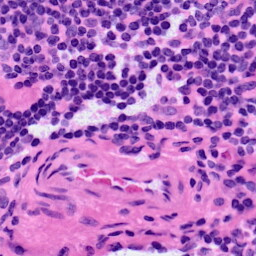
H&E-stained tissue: LymphNode